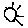
Label: sun